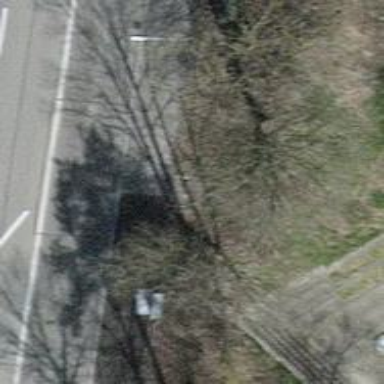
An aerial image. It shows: Power utility street cabinet.